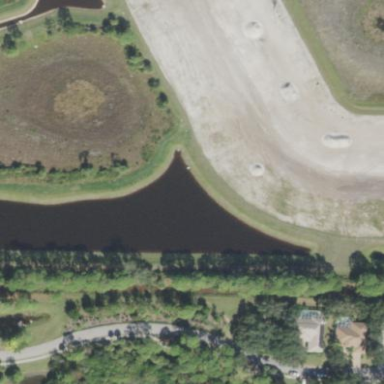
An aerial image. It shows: Pond with natural water.